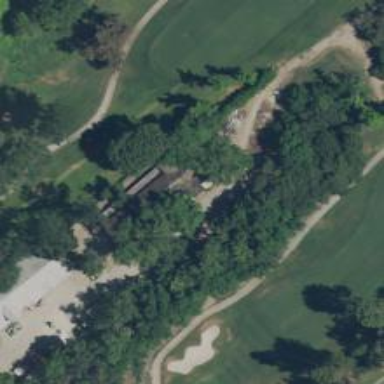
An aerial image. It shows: Building located at golf course.